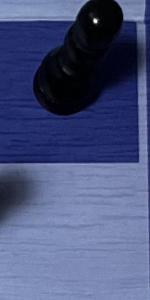
Label: Empty